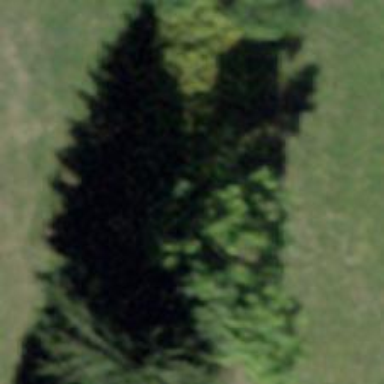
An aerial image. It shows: Row of trees in natural setting.